Field crop: tomato
Growth stage: 1
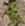
Species: portulaca